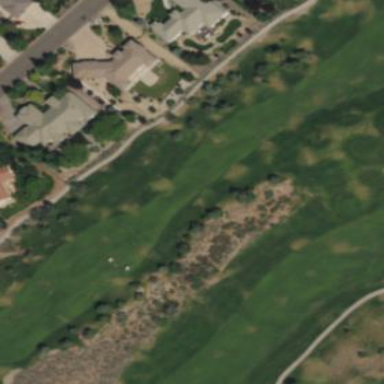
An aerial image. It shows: Area of rough grass used for golf.